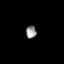
Tissue: prostate
Cell type: T cells
Senescence score: 0.2935
Nuclear area (px): 126
Mean DAPI intensity: 151.881